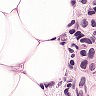
Metastatic tissue present: yes